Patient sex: M
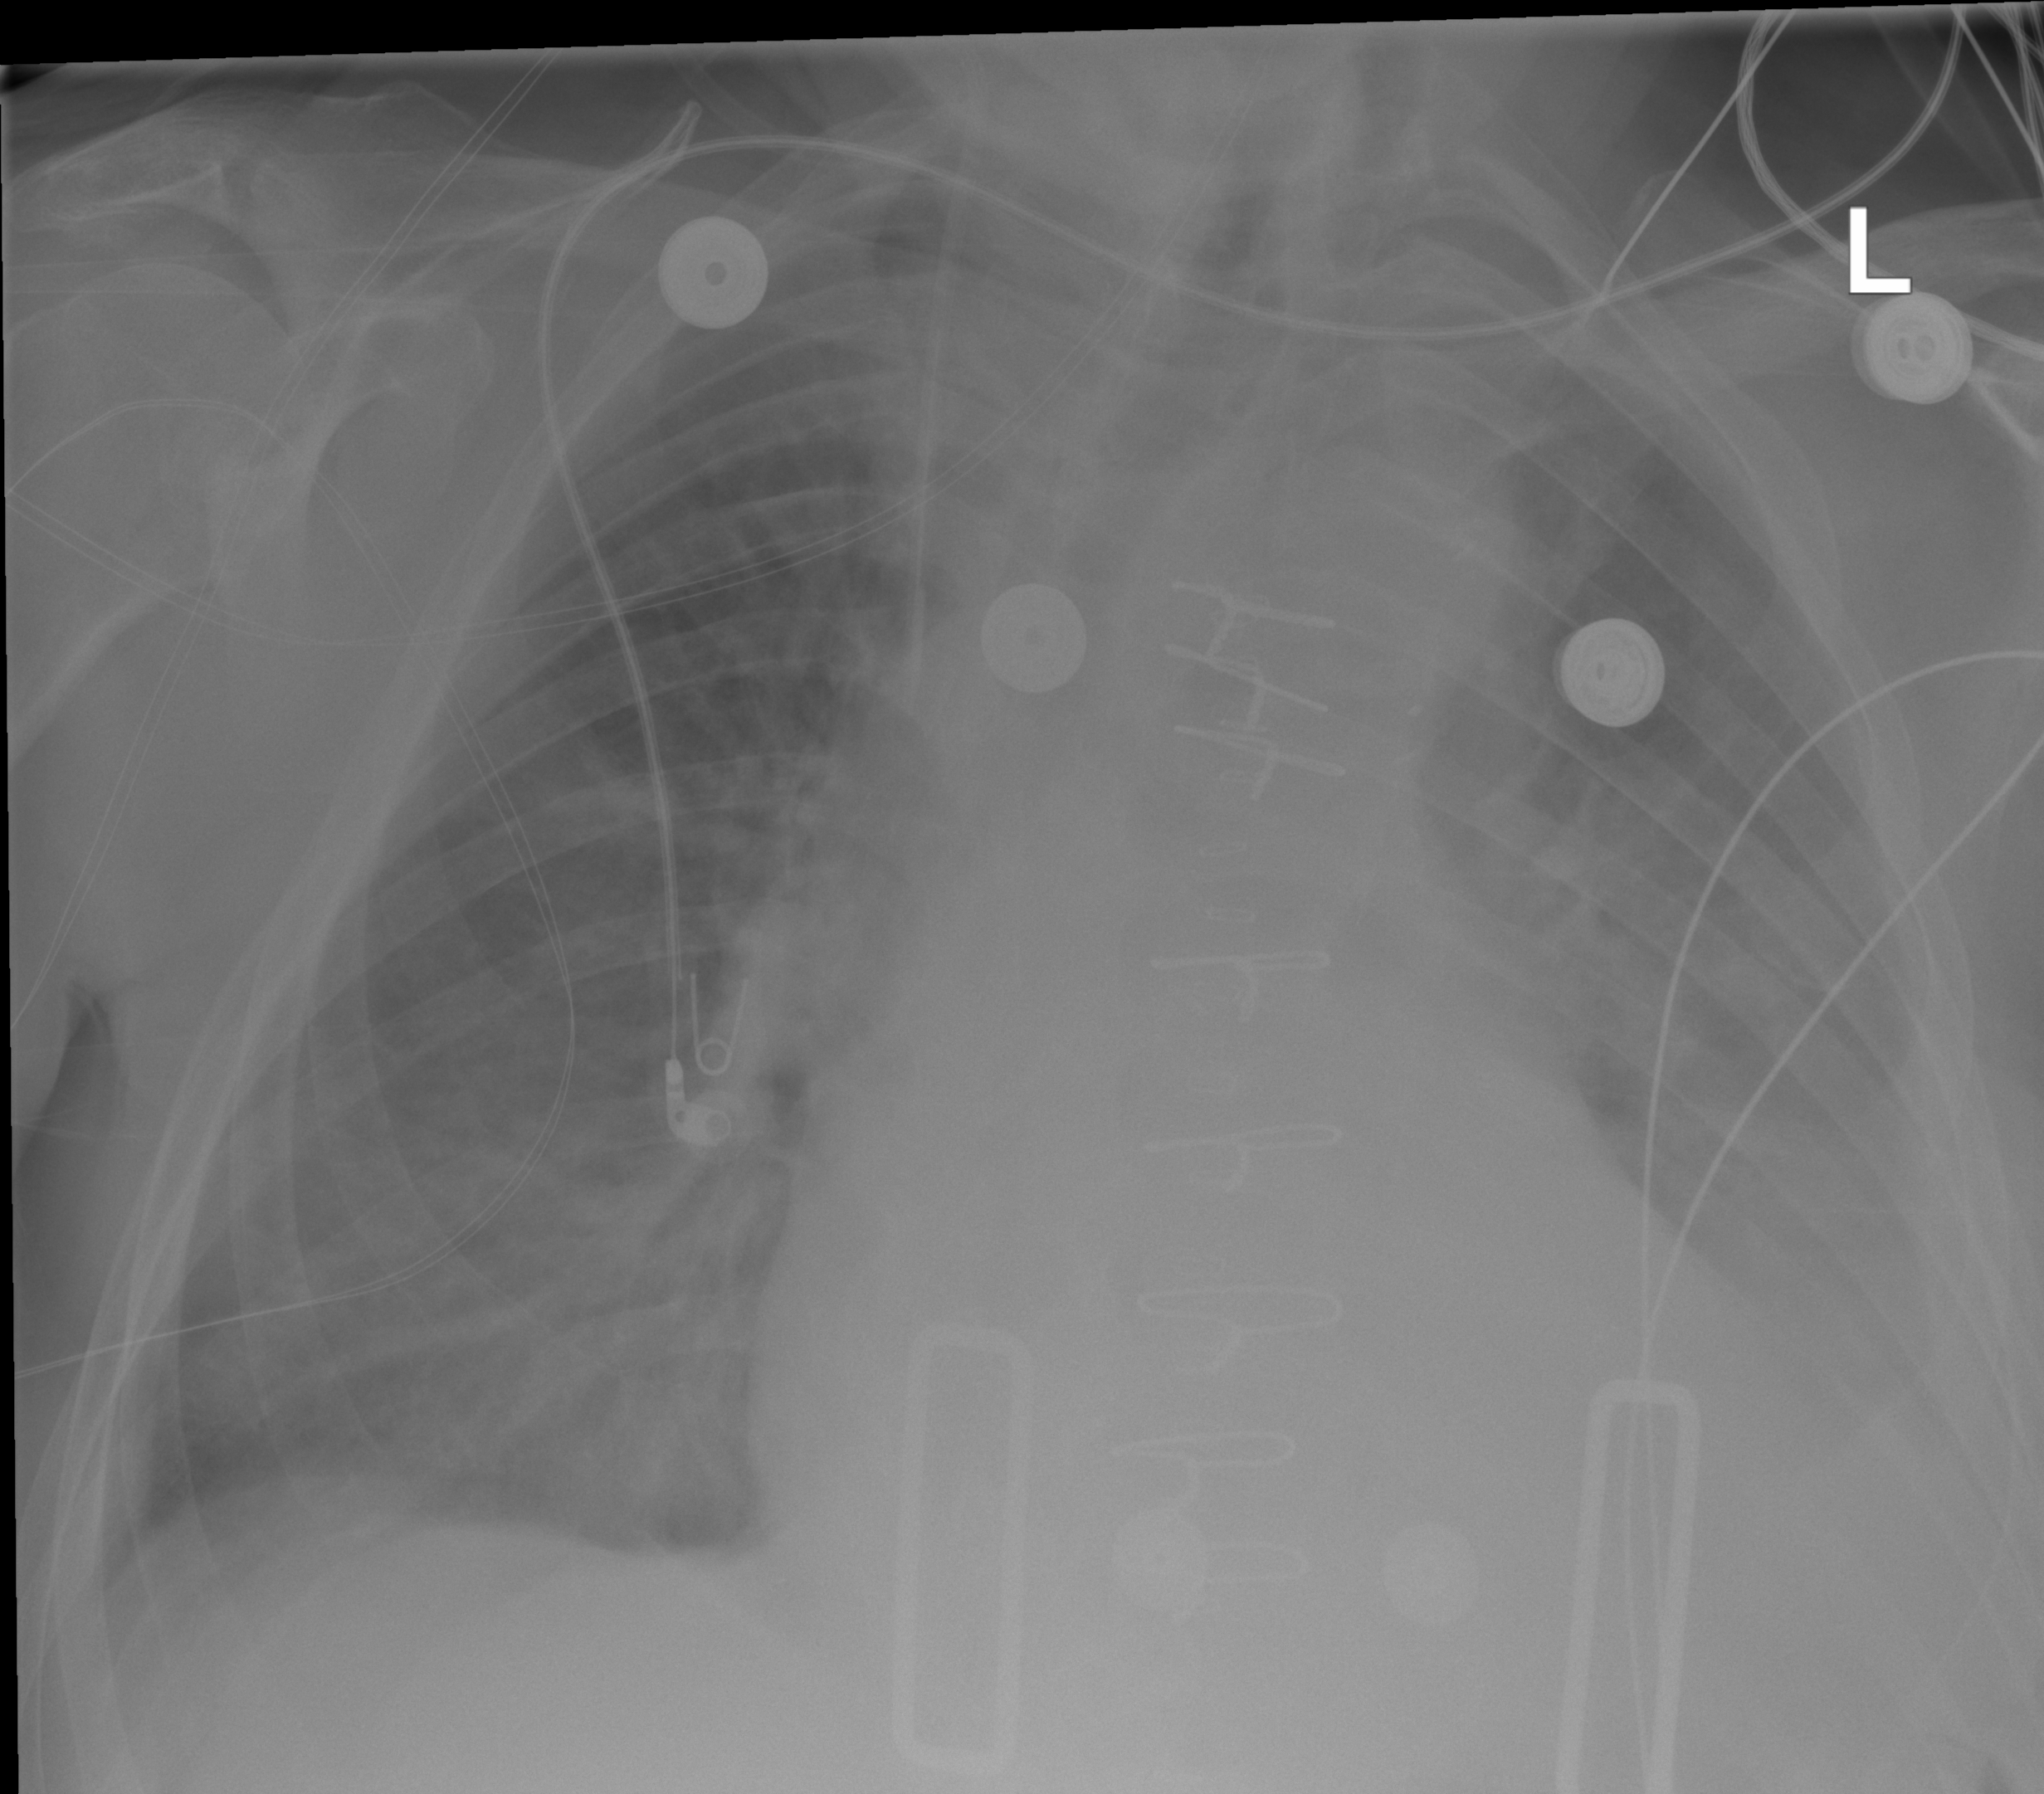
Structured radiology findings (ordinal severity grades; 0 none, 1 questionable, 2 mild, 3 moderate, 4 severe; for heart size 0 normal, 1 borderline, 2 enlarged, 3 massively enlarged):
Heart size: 2
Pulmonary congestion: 1
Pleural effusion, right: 0
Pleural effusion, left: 2
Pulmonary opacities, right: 1
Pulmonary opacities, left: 1
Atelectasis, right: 0
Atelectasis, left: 0